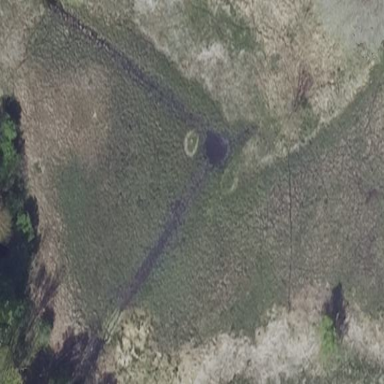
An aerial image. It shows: Swampy wetland area.